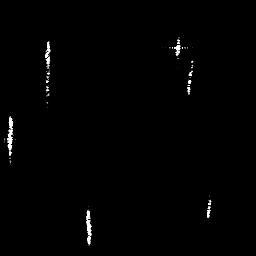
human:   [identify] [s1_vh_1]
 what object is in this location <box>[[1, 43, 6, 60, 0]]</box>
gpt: <ref>1 medium ship at the left</ref>

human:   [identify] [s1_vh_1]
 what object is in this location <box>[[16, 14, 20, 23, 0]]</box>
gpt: <ref>1 small ship at the top left</ref>